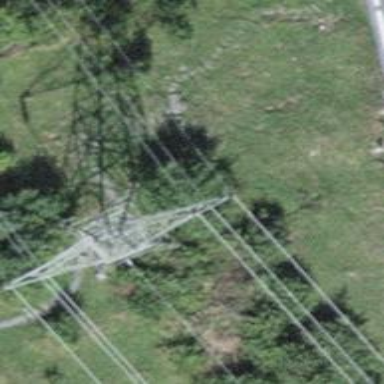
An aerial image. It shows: Towering power structure.